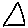
Label: triangle